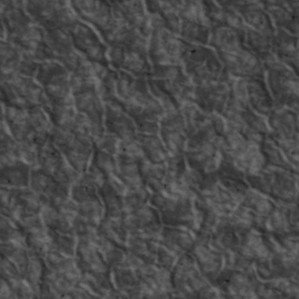
Label: non_frost